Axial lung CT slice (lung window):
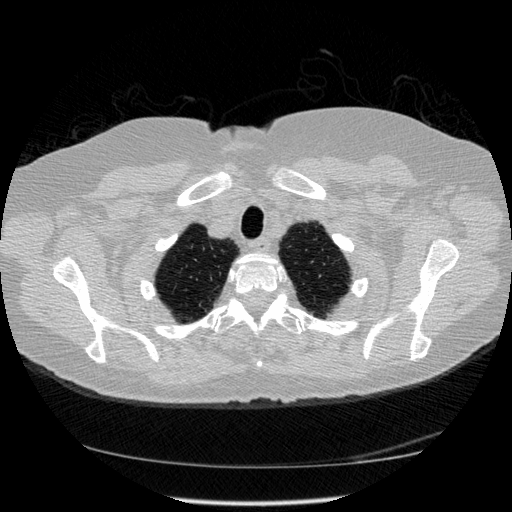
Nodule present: no